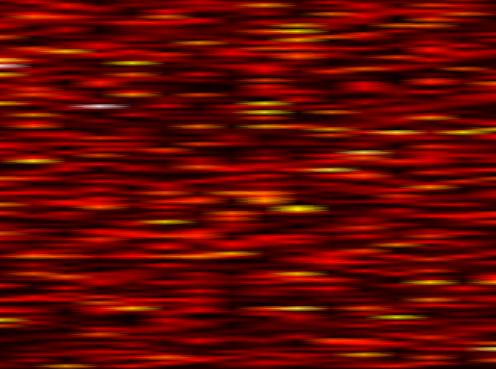
Label: FOFDM